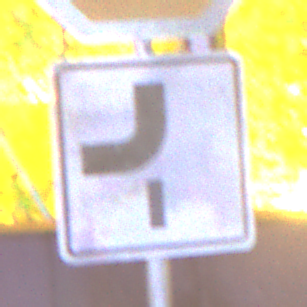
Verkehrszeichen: VerlaufVorfahrtsstrasse7
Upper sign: Stop
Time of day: Night
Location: Outdoor (Urban)
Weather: PartlyCloudy
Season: NotSpecified
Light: Natural